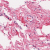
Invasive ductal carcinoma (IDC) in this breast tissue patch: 0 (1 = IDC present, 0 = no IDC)